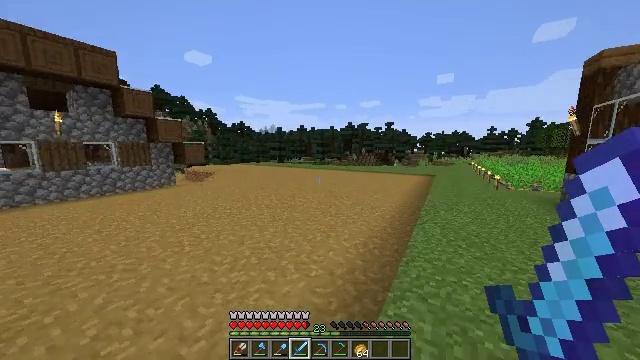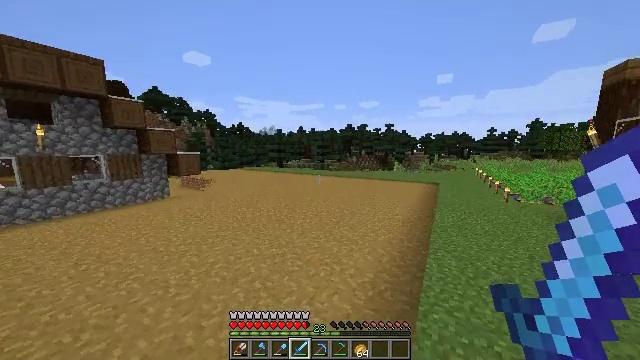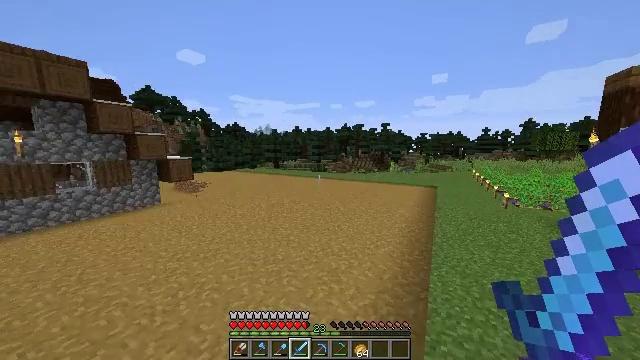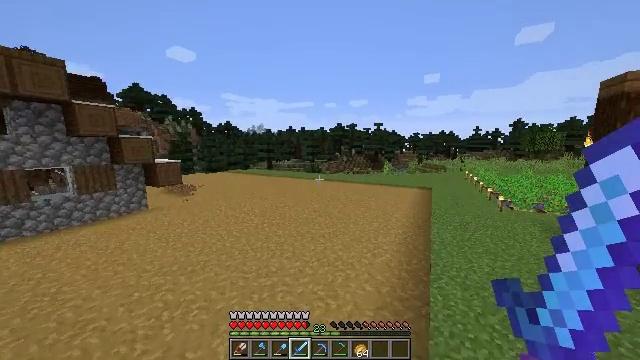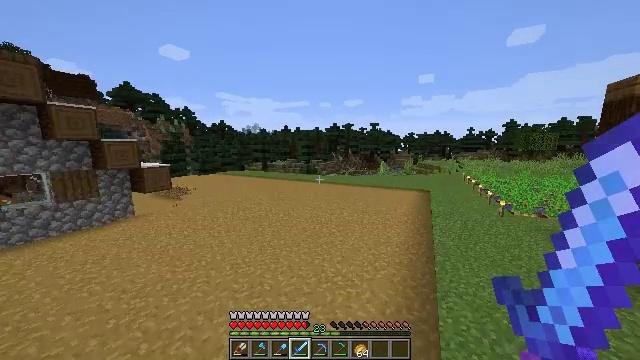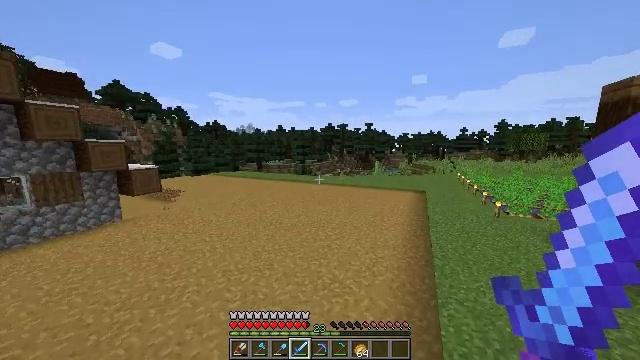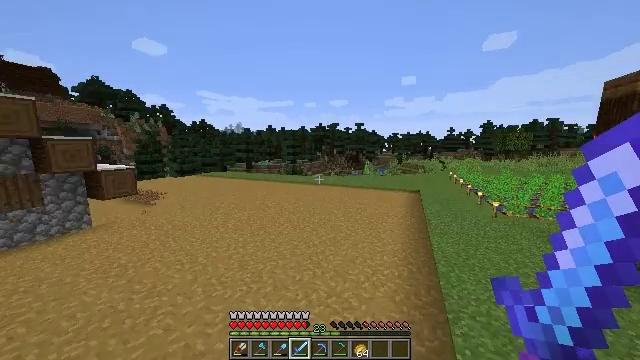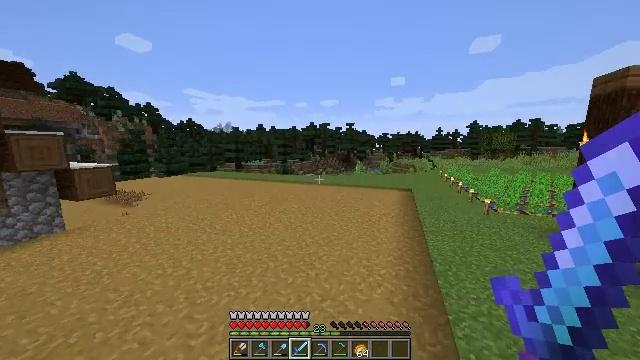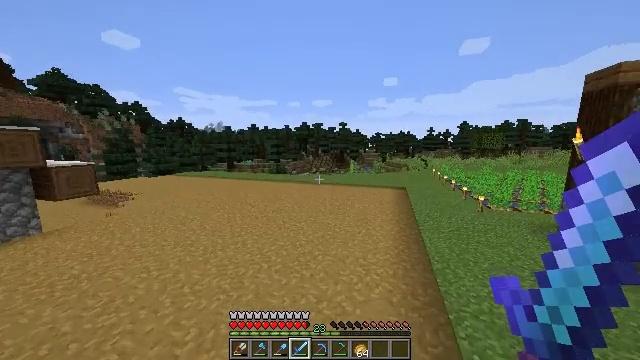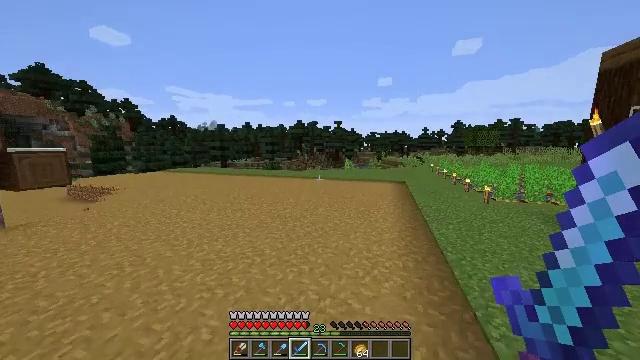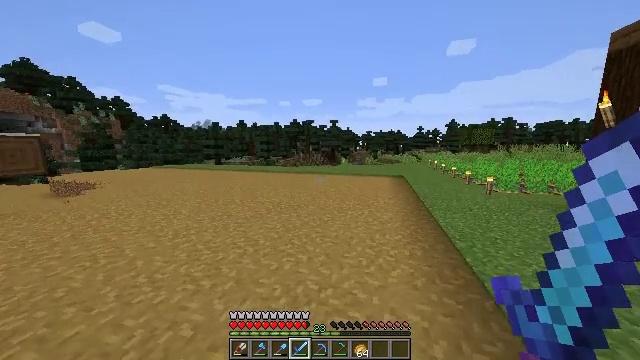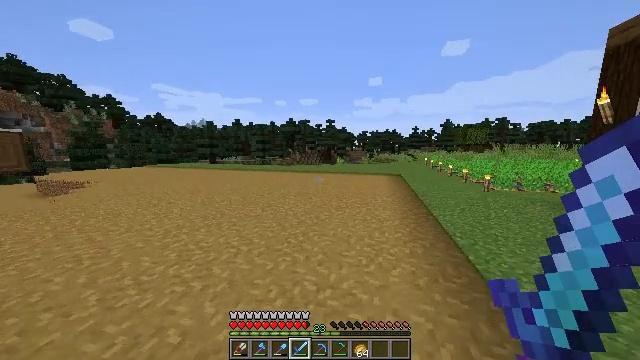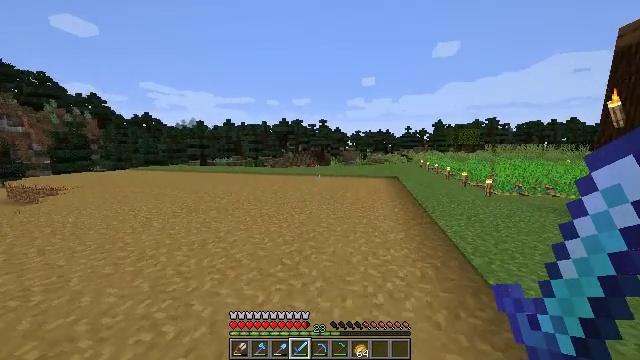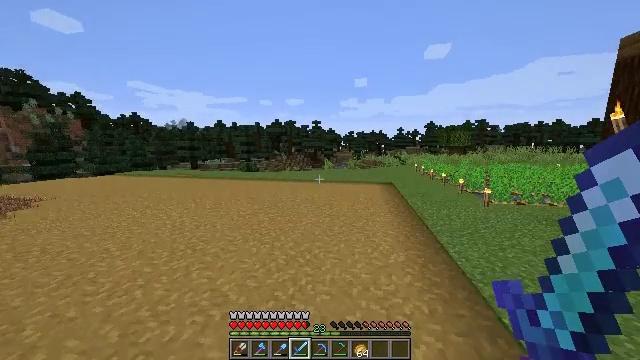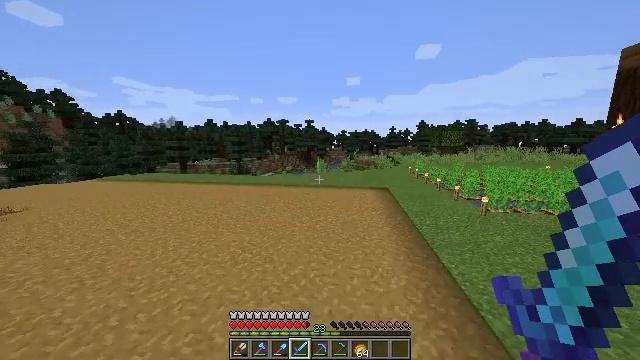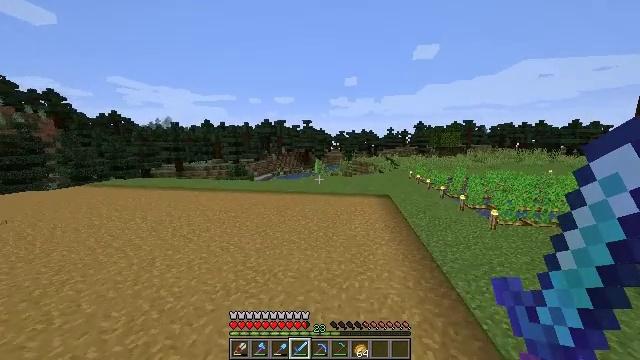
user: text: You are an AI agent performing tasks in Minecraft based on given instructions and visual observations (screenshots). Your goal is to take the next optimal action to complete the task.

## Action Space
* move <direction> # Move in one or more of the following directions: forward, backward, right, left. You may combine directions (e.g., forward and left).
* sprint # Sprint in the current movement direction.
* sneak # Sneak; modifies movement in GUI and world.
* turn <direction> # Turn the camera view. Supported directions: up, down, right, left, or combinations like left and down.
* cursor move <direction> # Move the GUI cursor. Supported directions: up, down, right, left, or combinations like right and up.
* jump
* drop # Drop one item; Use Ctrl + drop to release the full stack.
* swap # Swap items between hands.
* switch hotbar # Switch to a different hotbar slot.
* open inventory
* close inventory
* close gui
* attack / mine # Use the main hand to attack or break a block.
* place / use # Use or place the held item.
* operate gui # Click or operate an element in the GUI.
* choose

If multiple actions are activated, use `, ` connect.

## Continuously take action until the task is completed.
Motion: motion action
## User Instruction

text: Mine potatoes from the farmland.
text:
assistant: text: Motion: move forward, sprint, jump
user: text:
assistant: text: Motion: move forward, sprint, turn right, jump
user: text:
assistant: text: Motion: move forward, turn right, jump
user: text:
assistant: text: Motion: move forward, turn right, jump
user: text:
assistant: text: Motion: move forward, turn right, jump
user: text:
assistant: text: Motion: move forward, turn right, jump
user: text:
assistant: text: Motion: move forward, turn right, jump
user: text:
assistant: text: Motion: move forward, turn right, jump
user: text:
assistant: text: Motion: move forward, turn right, jump
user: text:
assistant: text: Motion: move forward, sprint, turn right, jump
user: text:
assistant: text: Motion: move forward, sprint, turn right, jump
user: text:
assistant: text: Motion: move forward, sprint, turn right, jump
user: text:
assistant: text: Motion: move forward, turn right, jump
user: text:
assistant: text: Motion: move forward, turn right, jump
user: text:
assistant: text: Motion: move forward, jump
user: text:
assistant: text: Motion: move forward, jump
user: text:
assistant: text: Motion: move forward, jump
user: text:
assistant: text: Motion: move forward, sprint, jump
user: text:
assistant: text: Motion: move forward, sprint, jump
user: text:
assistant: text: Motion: move forward, sprint, jump
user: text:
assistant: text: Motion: move forward, sprint, turn right, jump
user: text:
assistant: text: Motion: move forward, turn right, jump
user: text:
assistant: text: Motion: move forward, turn right, jump
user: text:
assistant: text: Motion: move forward, turn right, jump
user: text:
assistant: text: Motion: move forward, sprint, jump
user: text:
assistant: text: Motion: move forward, sprint, turn right, jump
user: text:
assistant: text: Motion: move forward, sprint, turn right, jump
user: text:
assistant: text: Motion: move forward, turn right and down, jump
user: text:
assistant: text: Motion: move forward, turn right and down, jump
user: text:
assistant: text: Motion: move forward, turn right, jump